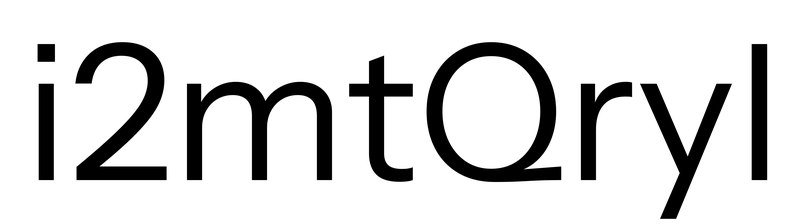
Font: InstrumentSans_Regular